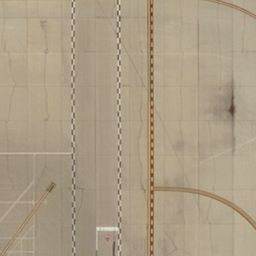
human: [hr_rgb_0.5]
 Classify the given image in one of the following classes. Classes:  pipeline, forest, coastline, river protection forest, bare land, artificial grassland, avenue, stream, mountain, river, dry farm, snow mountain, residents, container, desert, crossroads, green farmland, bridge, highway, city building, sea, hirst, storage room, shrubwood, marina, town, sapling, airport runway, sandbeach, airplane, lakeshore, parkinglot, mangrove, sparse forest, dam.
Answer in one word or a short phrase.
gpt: airport runway